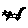
Label: cat